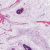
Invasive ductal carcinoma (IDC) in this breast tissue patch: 1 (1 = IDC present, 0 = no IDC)